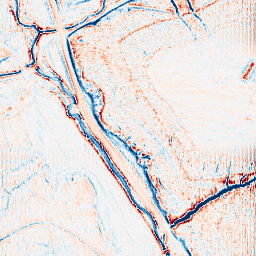
Category: edge_preserving
Decomposition family: anisotropic_diffusion
Decomposition parameters: iterations: 20
kappa: 50
gamma: 0.1
Upsampling method: fft_zeropad
Upsampling parameters: scale: 4
Upsampling scale: 4